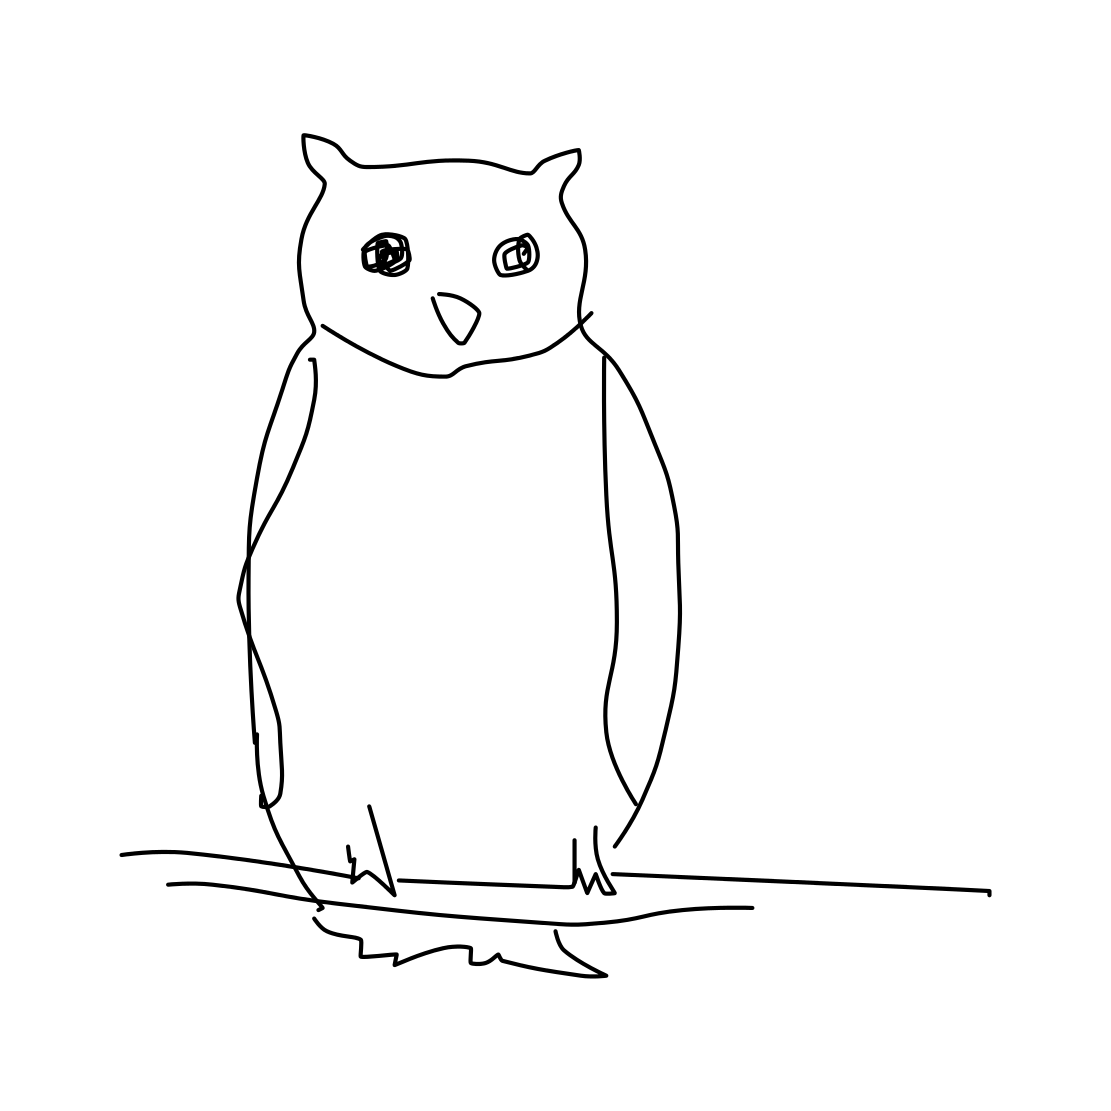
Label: owl